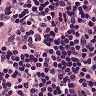
Metastatic tissue present: no